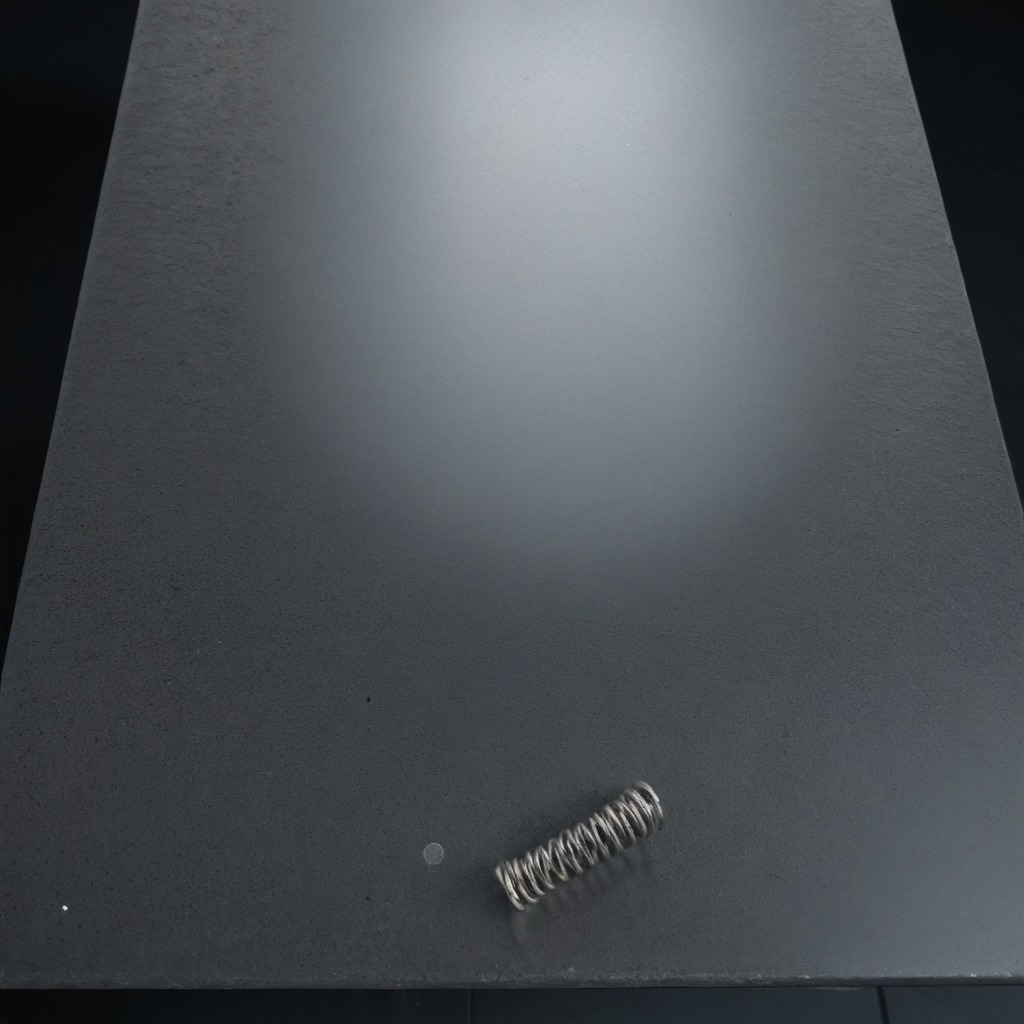
A coiled metal spring lies on the clean granite table inside a workshop at night.